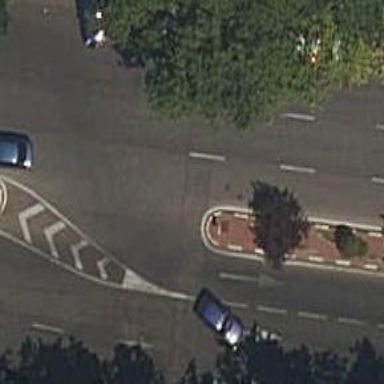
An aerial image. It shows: Crossing with traffic signals.